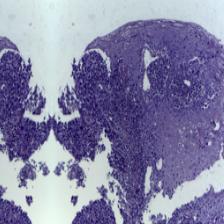
Diagnosis: OSCC